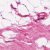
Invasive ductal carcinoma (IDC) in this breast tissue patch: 0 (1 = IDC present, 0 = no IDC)